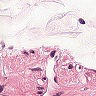
Metastatic tissue present: no